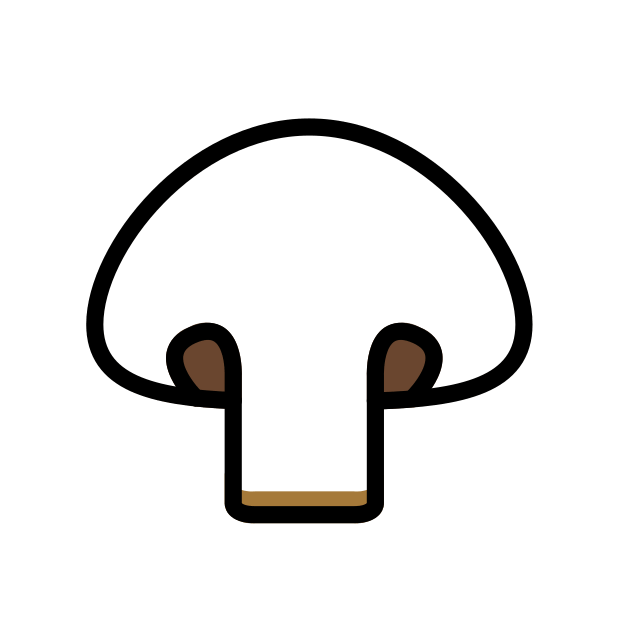
champignon white